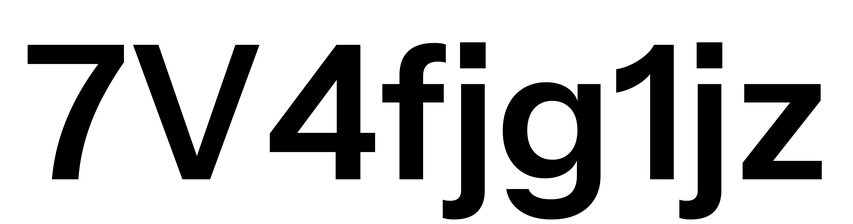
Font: InstrumentSans_SemiBold